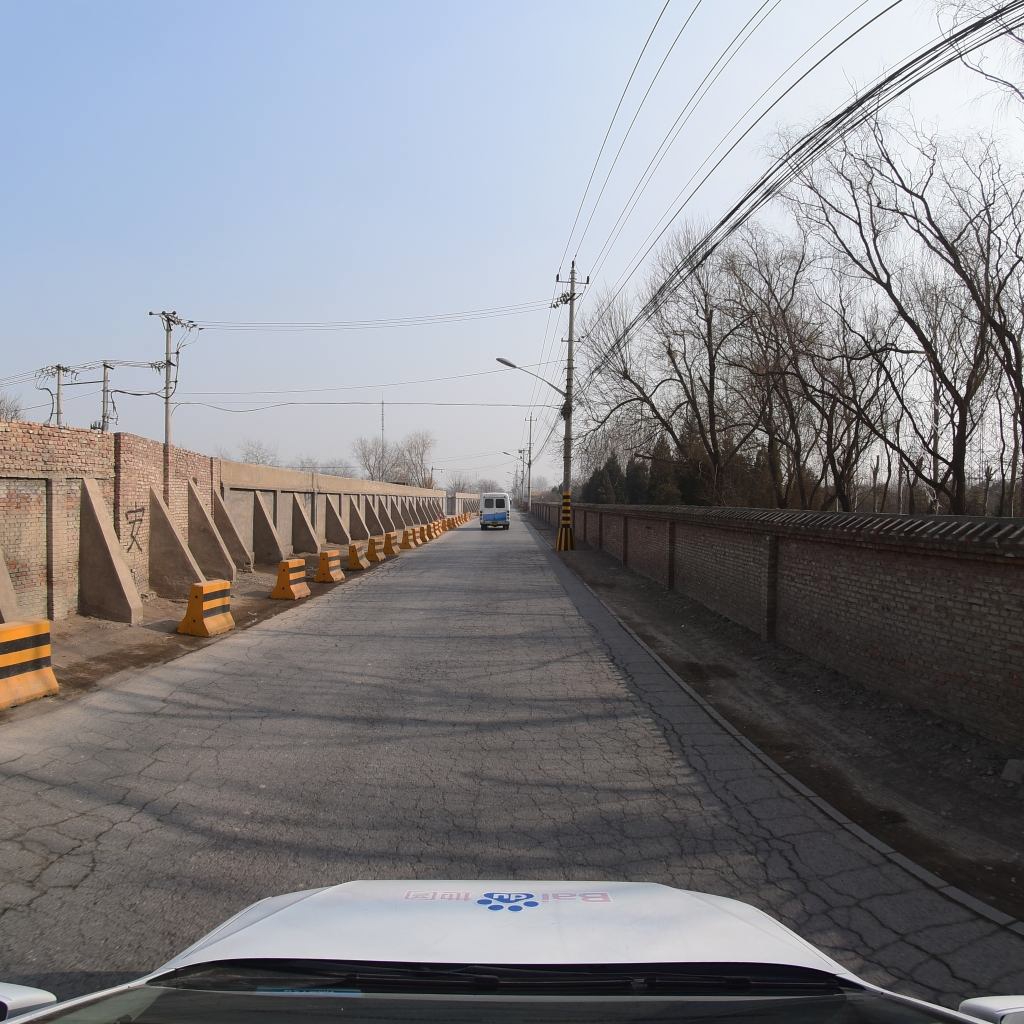
Region: Fengtai
Road damage annotations: alligator crack